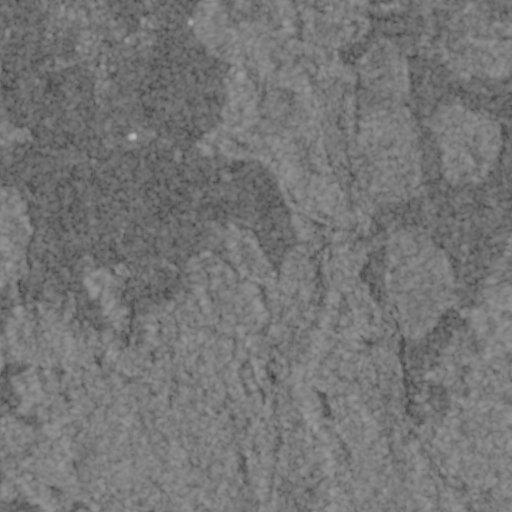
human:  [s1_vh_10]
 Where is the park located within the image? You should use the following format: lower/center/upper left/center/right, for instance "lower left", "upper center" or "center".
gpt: The park is located in the upper left of the image.
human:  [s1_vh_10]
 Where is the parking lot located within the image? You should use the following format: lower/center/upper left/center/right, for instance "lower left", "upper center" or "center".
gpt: The parking lot is located in the center right of the image.
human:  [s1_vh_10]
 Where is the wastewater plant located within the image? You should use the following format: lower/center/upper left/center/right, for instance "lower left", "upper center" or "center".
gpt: The wastewater plant is located in the upper center of the image.
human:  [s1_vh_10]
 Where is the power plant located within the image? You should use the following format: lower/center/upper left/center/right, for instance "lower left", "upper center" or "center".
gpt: There is no power plant in the image.

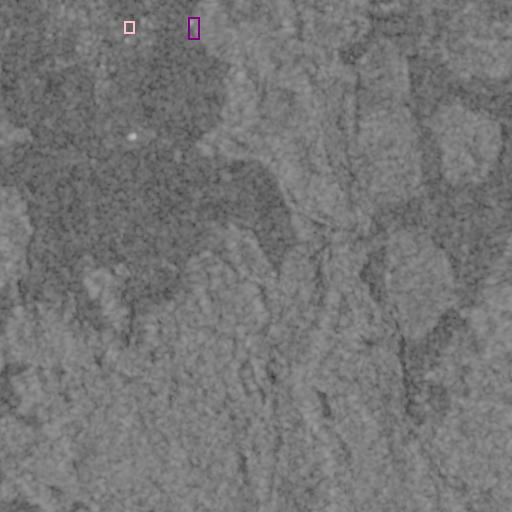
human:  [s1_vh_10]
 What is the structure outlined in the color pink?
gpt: The structure outlined in pink is a park.
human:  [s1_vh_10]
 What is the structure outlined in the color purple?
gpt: The structure outlined in purple is a wastewater plant.
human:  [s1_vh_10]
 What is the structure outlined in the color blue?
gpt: There is no blue outline.